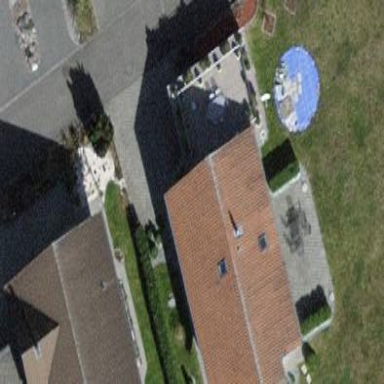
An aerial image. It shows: Building with tiled roof.